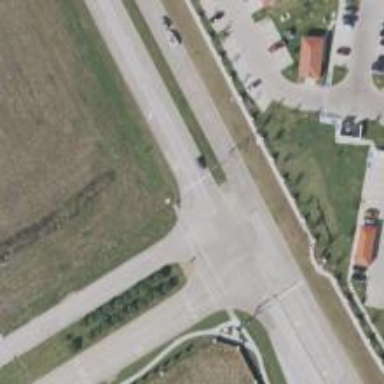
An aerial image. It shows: Secondary road.